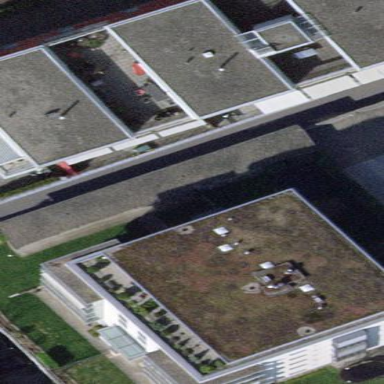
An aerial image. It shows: Apartment building with flat roof.